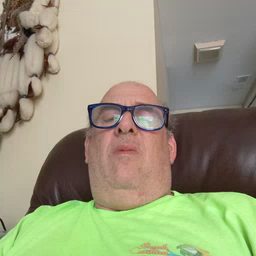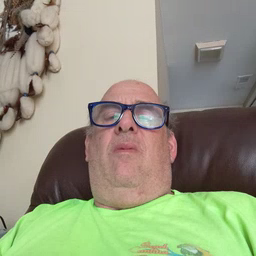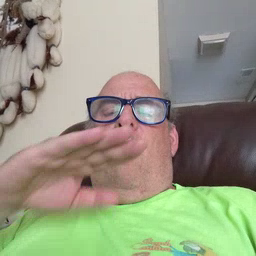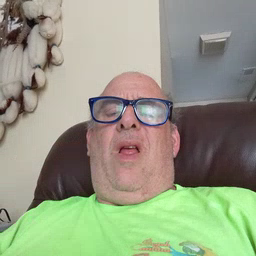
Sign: quiet